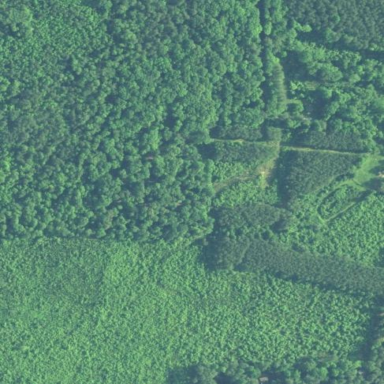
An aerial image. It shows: Mixed woodland with variety of leaf types and cycles.